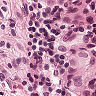
Metastatic tissue present: yes